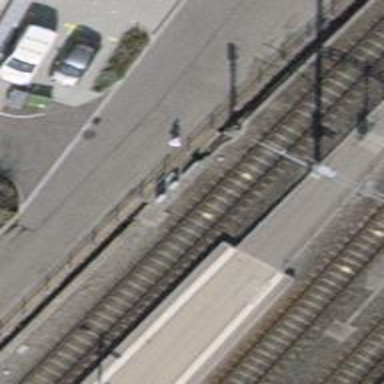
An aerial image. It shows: Single-track electrified railway siding with contact line for service.